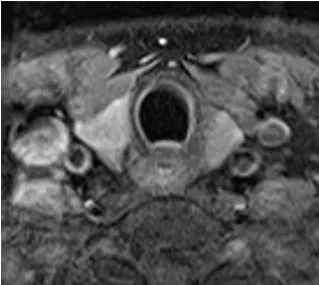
Axial T1 fat-saturated post-contrast image dated 7th January 2022.
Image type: radiology (mri)